Interaction volume radius: 5 \u00c5
Interaction volume height: 20 \u00c5
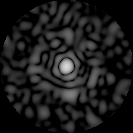
Disorder parameter: 0.804